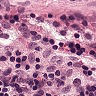
Metastatic tissue present: no